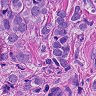
Metastatic tissue present: yes